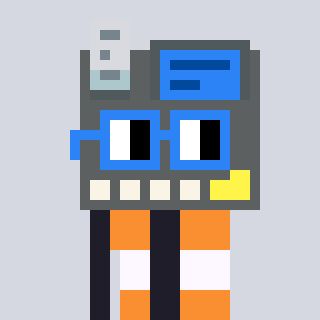
a pixel art character with square blue glasses, a cash register-shaped head and a grayscale-colored body on a cool background